Question: I want to update the panel "label", but I think I am wrong with Refresh/Update/Remove method .
I write 2 python file, the "WriteData.py" would auto-update a txt file, and the "Main.py" want to show the txt value on wx.panel.
I run the 2 python file at the same time, use Timer to auto update data every 3 sec .
And I use the GridBagSizer hope to arrange these panel position.
But I don't know how to , Also don't know how to .
Hope you give me some advice, or even point out my mistake.
I also appreciate for some example code about this !
Here is the "Main.py"
'''
import wx
import time
def ReadData():
with open('RealTime.txt') as f:
for line in f:
data = line.split()
results = map(float, data)
return results
class BlockWindow(wx.Panel):
# code on book "wxPython in action" Listing 11.1
def __init__(self, parent, ID=-1, label="",
pos = wx.DefaultPosition, size = (100, 25)):
wx.Panel.__init__(self, parent, ID, pos, size,
wx.RAISED_BORDER, label)
self.label = label
self.SetMinSize(size)
self.Bind(wx.EVT_PAINT, self.OnPaint)
def OnPaint(self, evt):
sz = self.GetClientSize()
dc = wx.PaintDC(self)
w,h = dc.GetTextExtent(self.label)
dc.SetFont(self.GetFont())
dc.DrawText(self.label, (sz.width-w)/2, (sz.height-h)/2)
class MyPanel(wx.Panel):
def __init__(self, parent):
wx.Panel.__init__(self, parent, size=(0,0))
self.timer = wx.Timer(self)
self.Bind(wx.EVT_TIMER, self.OnTimer, self.timer)
self.timer.Start(3000)
def OnTimer(self, evt):
Data = ReadData()
sizer = wx.GridBagSizer(hgap=5, vgap=-1)
bw = BlockWindow(self, label="Item 1" )
sizer.Add(bw, pos=(4, 2))
#bw.Refresh()
bw = BlockWindow(self, label="Updated : %.3f" % Data[0])
sizer.Add(bw, pos=(5, 2))
bw.Refresh()
#bw.Update(self, label ="Updated : %.3f" % Data[0] )
mainSizer = wx.BoxSizer(wx.VERTICAL)
mainSizer.Add(sizer, 0, wx.EXPAND|wx.ALL, 10)
self.SetSizer(mainSizer)
self.Fit()
class MyFrame(wx.Frame):
def __init__(self):
wx.Frame.__init__(self, None, title=' Frame Title')
mypanel = MyPanel(self)
self.SetSize(wx.Size(800,600))
self.Centre()
app = wx.App(False)
MyFrame().Show()
app.MainLoop()
'''
Here is the 'WriteData.py',
'''
import sched, time
from datetime import datetime as dt
data = ['5.564', '3.4', '2.176', '7.3', '4.4', '5.5', '2.3', '4.4', '5.1']
index = 0
while True:
start = dt.now().hour
stop = dt.now().hour + 1
if index >7 : index=1
if dt.now().hour in range(start, stop): # start, stop are integers (eg: 6, 9)
# call to your scheduled task goes here
f2 = open('RealTime.txt', 'w')
f2.write("%s " % data[index])
index = index + 1
f2.close()
time.sleep(3)
else:
time.sleep(3)
'''
When I run the 2 .py file , I got this situation Running example

Hope you help me solve this .
I use python2.7 on win10.
Best regards, Kuo-Ting Tang
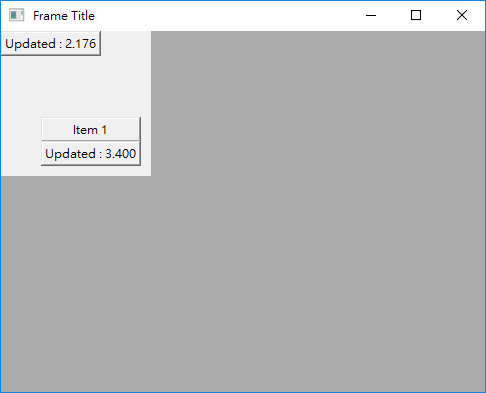
Answer: each time an update is needed. Just move the initialization code (where you create 'BlockWindow's and sizers to the constructor of 'MyPanel'. It seems that all you want to do is update the label of the second panel, to achieve this you could write a method in 'BlockWindow' that will update the label and call 'Refresh' so that 'OnPaint' will be triggered and will take care of the rest.
'''
class BlockWindow(wx.Panel):
# code on book "wxPython in action" Listing 11.1
def __init__(self, parent, ID=-1, label="",
pos = wx.DefaultPosition, size = (100, 25)):
wx.Panel.__init__(self, parent, ID, pos, size,
wx.RAISED_BORDER, label)
self.label = label
self.SetMinSize(size)
self.Bind(wx.EVT_PAINT, self.OnPaint)
def OnPaint(self, evt):
sz = self.GetClientSize()
dc = wx.PaintDC(self)
w,h = dc.GetTextExtent(self.label)
dc.SetFont(self.GetFont())
dc.DrawText(self.label, (sz.width-w)/2, (sz.height-h)/2)
def UpdateLabel(self, label):
self.label = label
self.Refresh()
class MyPanel(wx.Panel):
def __init__(self, parent):
wx.Panel.__init__(self, parent, size=(0,0))
sizer = wx.GridBagSizer(hgap=5, vgap=-1)
bw = BlockWindow(self, label="Item 1" )
sizer.Add(bw, pos=(4, 2))
self.block = BlockWindow(self, label="")
sizer.Add(self.block, pos=(5, 2))
mainSizer = wx.BoxSizer(wx.VERTICAL)
mainSizer.Add(sizer, 0, wx.EXPAND|wx.ALL, 10)
self.SetSizer(mainSizer)
self.Fit()
self.timer = wx.Timer(self)
self.Bind(wx.EVT_TIMER, self.OnTimer, self.timer)
self.timer.Start(3000)
def OnTimer(self, evt):
Data = ReadData()
self.block.UpdateLabel("Updated : %.3f" % Data[0])
'''